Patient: sex M, age 51
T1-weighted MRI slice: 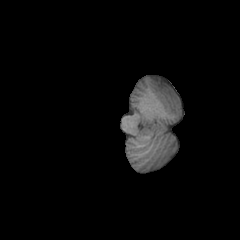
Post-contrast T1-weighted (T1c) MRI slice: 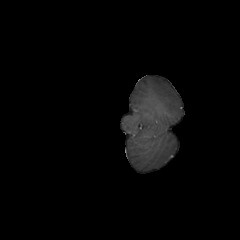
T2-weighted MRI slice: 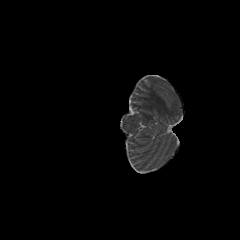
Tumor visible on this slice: no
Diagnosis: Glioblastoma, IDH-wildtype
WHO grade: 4